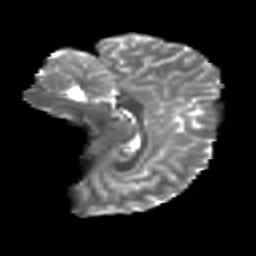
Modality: T2w
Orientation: sagittal
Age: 12
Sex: male
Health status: ill
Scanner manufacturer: ge
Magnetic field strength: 3 T
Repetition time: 7.5 s
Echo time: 0.079 s